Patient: sex M, age 43
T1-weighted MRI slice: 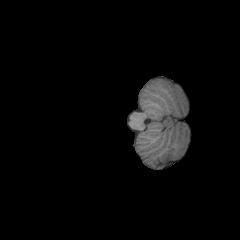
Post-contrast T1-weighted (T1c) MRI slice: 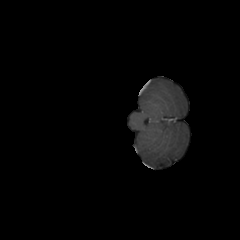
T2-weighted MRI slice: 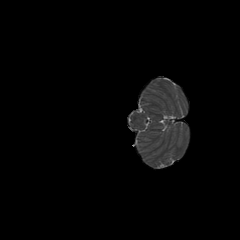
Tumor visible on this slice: no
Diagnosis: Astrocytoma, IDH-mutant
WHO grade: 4